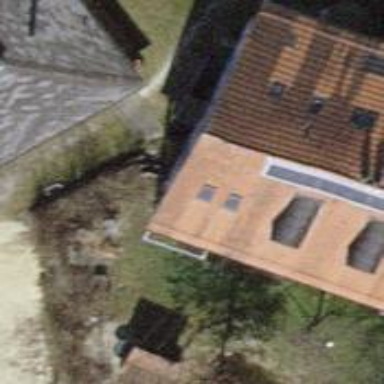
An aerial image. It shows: Building with tiled roof.